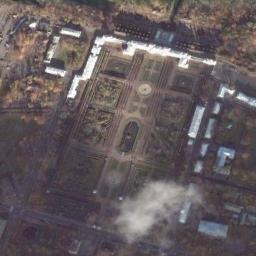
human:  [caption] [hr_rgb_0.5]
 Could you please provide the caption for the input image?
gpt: The palace is on the bare land next to some trees .

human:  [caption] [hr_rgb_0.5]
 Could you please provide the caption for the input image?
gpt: The palace has some white palaces and a big park and the palace is surrounded by a grove of trees .

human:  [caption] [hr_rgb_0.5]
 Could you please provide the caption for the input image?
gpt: There are many trees of different sizes beside the palace .

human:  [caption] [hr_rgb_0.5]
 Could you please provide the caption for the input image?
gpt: One side of the palace is lush woods and the other is a residential area .

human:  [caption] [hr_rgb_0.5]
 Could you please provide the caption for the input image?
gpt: There are some white buildings in the palace with brown trees around .